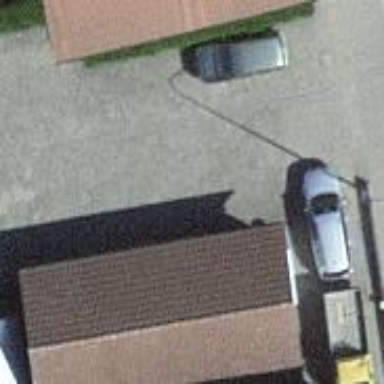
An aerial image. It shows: Garage.